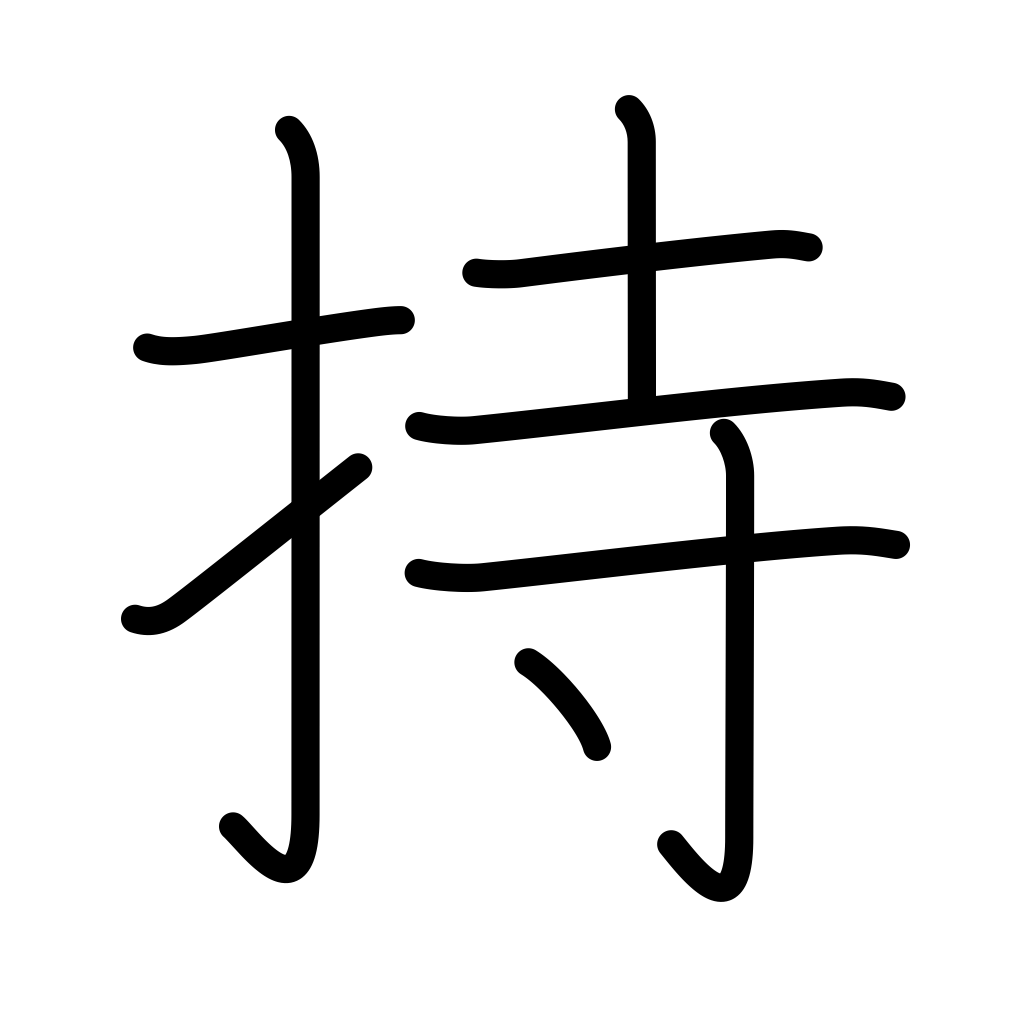
Meaning: hold, have